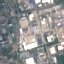
Land use / land cover class: Industrial